Question: I have a relative layout, and inside it i place 3 items, 2 imageviews and one scrollview.
My layout is like this...
'''
<?xml version="1.0" encoding="utf-8"?>
<LinearLayout xmlns:android="http://schemas.android.com/apk/res/android"
android:layout_width="fill_parent"
android:layout_height="fill_parent"
android:layout_gravity="center"
android:gravity="center"
android:orientation="horizontal"
android:baselineAligned="true"
android:background="@drawable/background">
<RelativeLayout
android:id="@+id/logosLayout"
android:layout_width="fill_parent"
android:layout_height="fill_parent"
android:orientation="vertical"
android:layout_weight="1"
android:layout_margin="16dp"
android:gravity="center">
<!-- An image will be placed here -->
</RelativeLayout>
<RelativeLayout
android:layout_width="fill_parent"
android:layout_height="fill_parent"
android:layout_marginLeft="16dp"
android:layout_marginRight="16dp"
android:layout_weight="1"
android:background="#33ffffff"
android:gravity="center"
android:orientation="vertical">
<ImageView
android:layout_width="wrap_content"
android:layout_height="wrap_content"
android:layout_alignParentTop="true"
android:layout_centerHorizontal="true"
android:src="@drawable/up" />
<ScrollView
android:layout_width="wrap_content"
android:layout_height="fill_parent"
android:layout_margin="8dp"
android:fadingEdgeLength="32dp"
android:scrollbars="none" >
<LinearLayout
android:layout_width="fill_parent"
android:layout_height="wrap_content"
android:gravity="center"
android:orientation="vertical" >
<ImageButton
android:id="@+id/hotelBtn"
android:layout_width="wrap_content"
android:layout_height="wrap_content"
android:adjustViewBounds="true"
android:background="@drawable/button_background"
android:contentDescription="@string/hotelBtnDesc"
android:gravity="center"
android:src="@drawable/icon1" />
<TextView
android:id="@+id/hotelBtnDescTxtVw"
android:layout_width="wrap_content"
android:layout_height="wrap_content"
android:layout_marginBottom="10dp"
android:gravity="center"
android:text="@string/hotelBtnDesc"
android:textColor="#ffffff"
android:textSize="14sp" />
<!-- more scrollview items -->
</LinearLayout>
</ScrollView>
<ImageView
android:layout_width="wrap_content"
android:layout_height="wrap_content"
android:layout_alignParentBottom="true"
android:layout_centerHorizontal="true"
android:src="@drawable/down" />
</RelativeLayout>
</LinearLayout>
'''
The above code produces the view shown here:

You may note that the arrows are not aligned in the center, but are slightly moved to the right. Why is that, and how can I fix it ? Note that i have already used android:layout_centerHorizontal="true" to my imageviews.
Thank you in advance
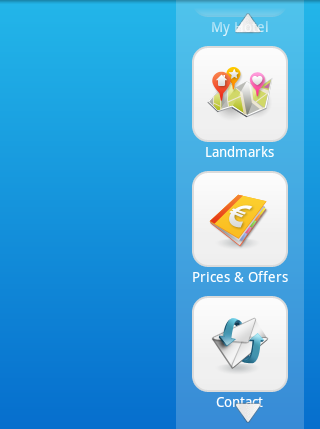
Answer: Its problem with your
'''
android:layout_margin="8dp"
'''
remove it from both scrollview and imageView
and pass it to 'RelativeLayout' direct.
or add
'''
android:layout_marginTop="8dip"
android:layout_marginBottom="8dip"
'''
in your 'RelativeLayout'.
and pass
'''
android:layout_centerHorizontal="true"
'''
to your scrollview